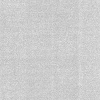
Atmospheric dust classification: dusty